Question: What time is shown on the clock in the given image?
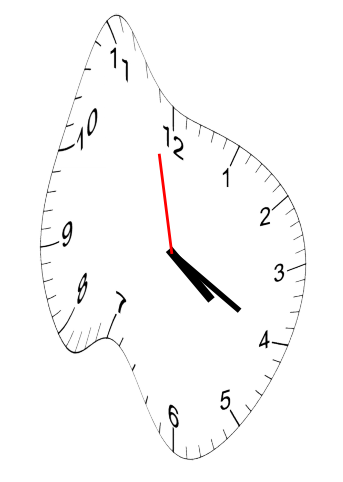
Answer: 04:19:58